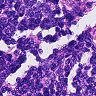
Metastatic tissue present: no